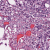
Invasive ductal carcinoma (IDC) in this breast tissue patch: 1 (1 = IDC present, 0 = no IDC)